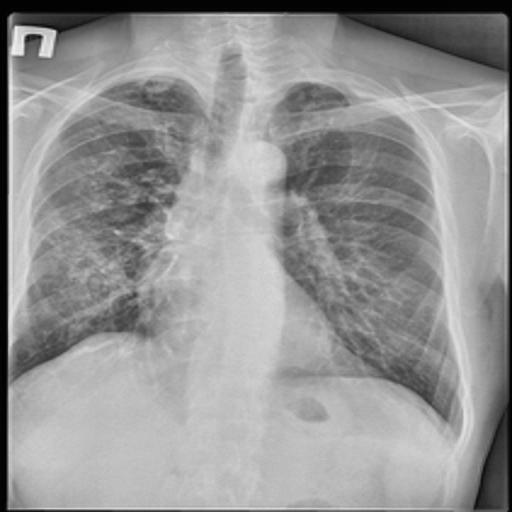
Finding: TUBERCULOSIS